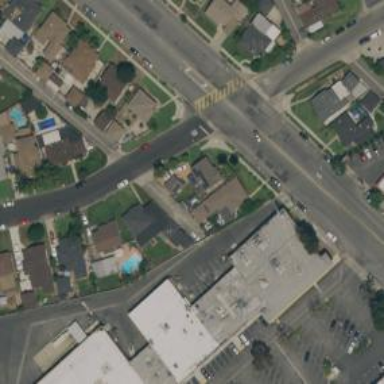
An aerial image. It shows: Alley classified as service road.